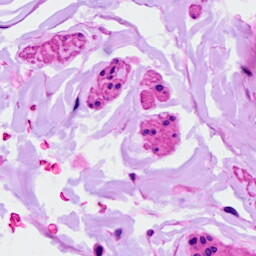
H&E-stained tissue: Ovarian